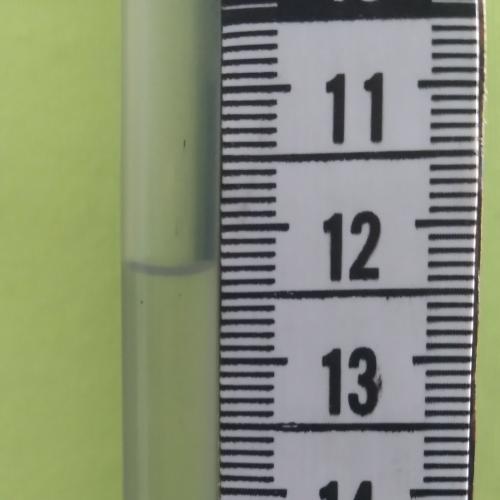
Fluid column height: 12.3 cm